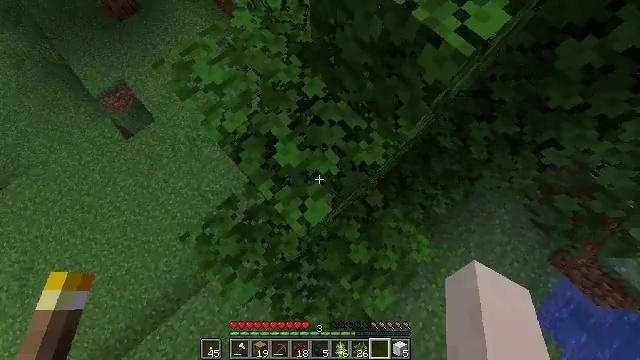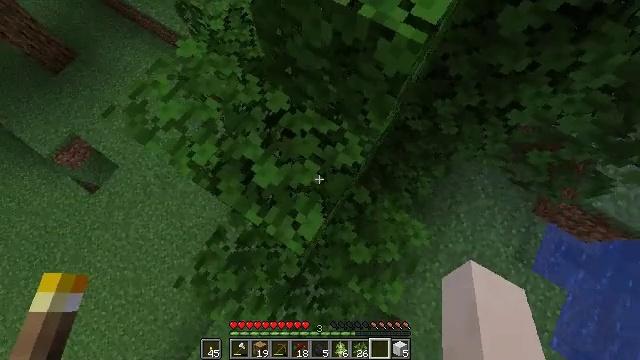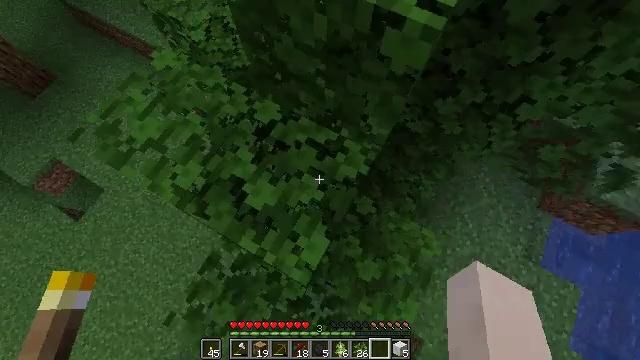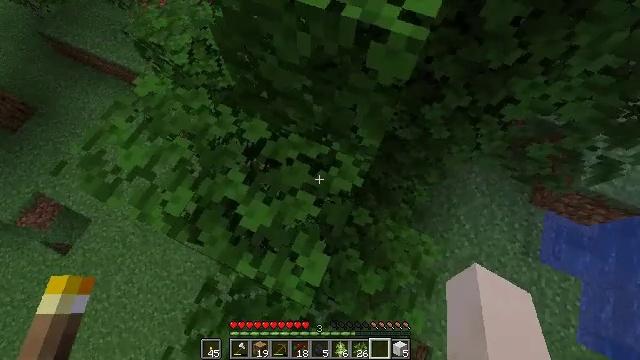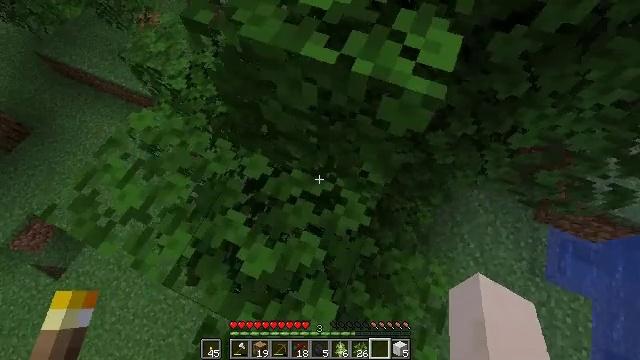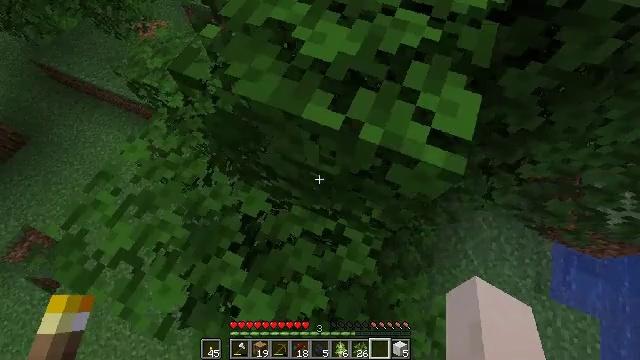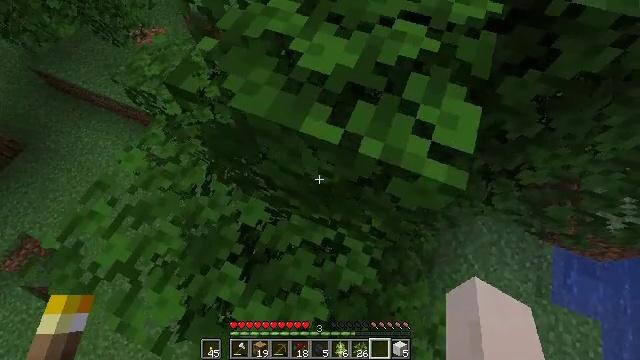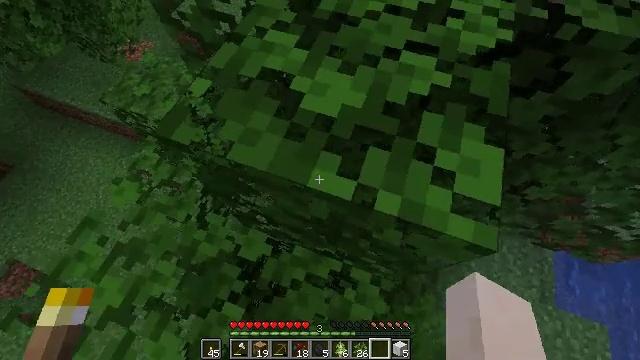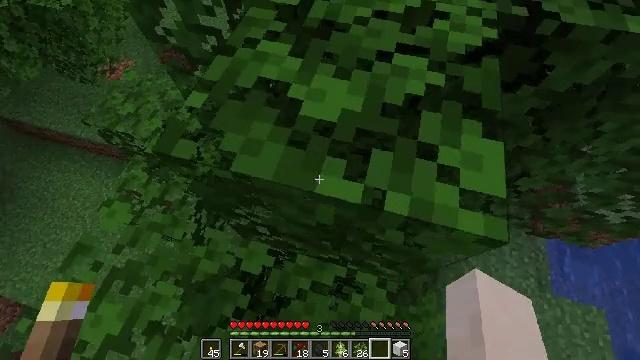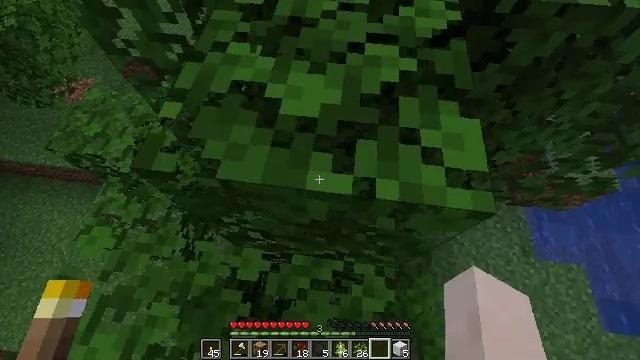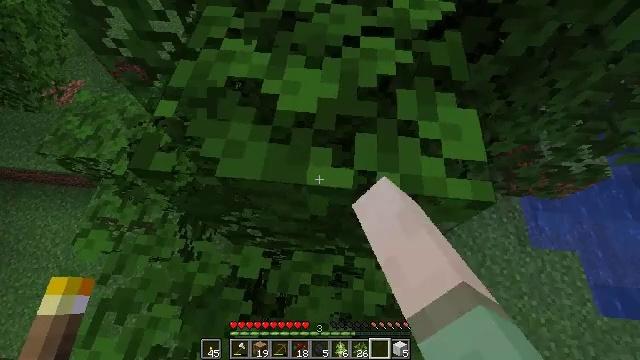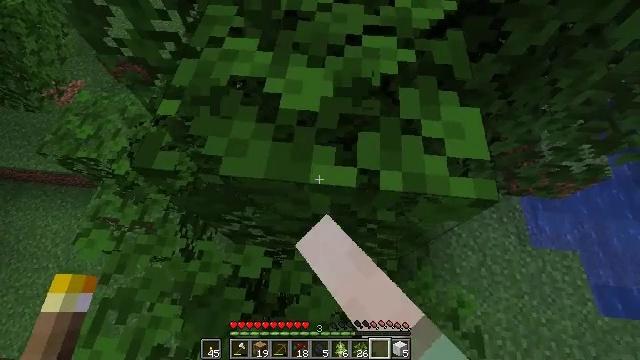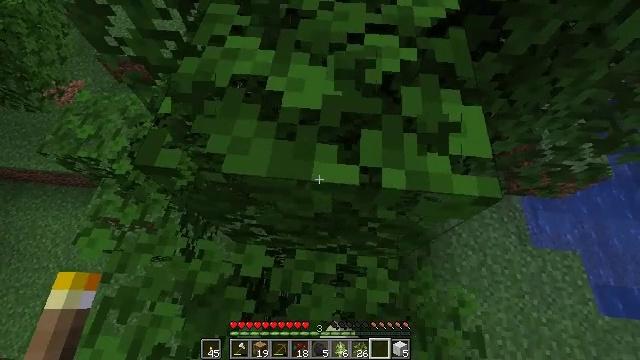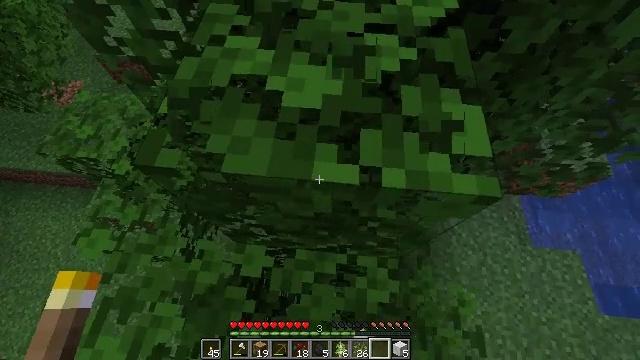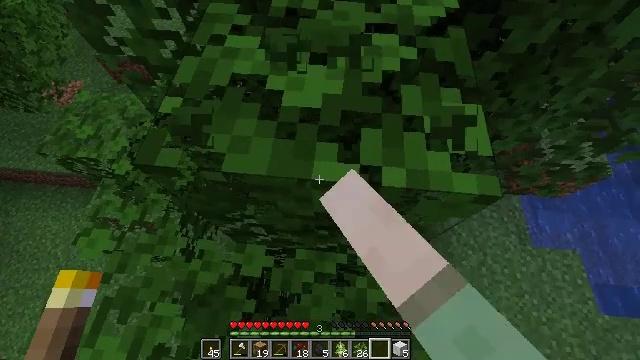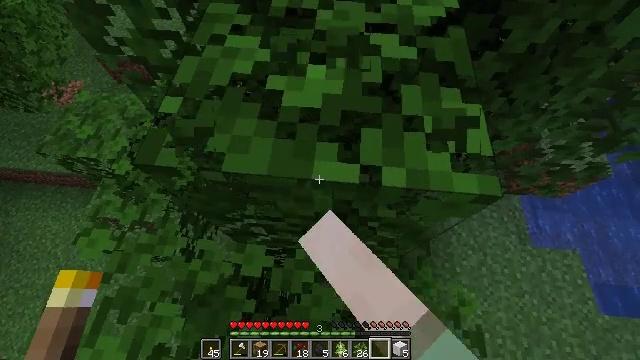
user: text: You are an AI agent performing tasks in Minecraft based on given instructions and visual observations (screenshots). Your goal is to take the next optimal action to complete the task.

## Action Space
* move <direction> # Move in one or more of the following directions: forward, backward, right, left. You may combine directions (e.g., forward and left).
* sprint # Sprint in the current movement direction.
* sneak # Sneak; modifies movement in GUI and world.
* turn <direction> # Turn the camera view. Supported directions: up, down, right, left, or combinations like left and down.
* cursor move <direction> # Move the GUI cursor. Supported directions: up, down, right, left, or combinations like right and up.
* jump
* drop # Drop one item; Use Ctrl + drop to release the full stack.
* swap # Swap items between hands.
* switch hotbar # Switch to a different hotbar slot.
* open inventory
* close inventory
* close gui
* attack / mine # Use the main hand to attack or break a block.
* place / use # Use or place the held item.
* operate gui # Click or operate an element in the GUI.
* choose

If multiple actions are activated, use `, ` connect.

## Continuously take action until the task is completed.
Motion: motion action
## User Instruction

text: Collect some oak leaves.
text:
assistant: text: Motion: move forward, turn right
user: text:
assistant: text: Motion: move forward, turn right and up
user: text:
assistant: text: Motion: move forward, turn right and up
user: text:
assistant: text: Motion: move forward, turn right and up
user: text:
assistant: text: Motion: move forward
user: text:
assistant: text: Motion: move forward
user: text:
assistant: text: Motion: turn right
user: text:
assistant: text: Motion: turn right and up
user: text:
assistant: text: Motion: turn right, attack / mine
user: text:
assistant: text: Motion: turn right, attack / mine
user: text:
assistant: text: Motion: attack / mine
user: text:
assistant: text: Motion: attack / mine
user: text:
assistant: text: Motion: attack / mine
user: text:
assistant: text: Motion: attack / mine
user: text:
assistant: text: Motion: attack / mine
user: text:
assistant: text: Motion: attack / mine
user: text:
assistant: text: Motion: attack / mine
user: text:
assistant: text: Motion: attack / mine
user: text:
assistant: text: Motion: turn right and down, attack / mine
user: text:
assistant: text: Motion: turn right and down, attack / mine
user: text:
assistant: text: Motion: turn down, attack / mine
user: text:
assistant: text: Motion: turn right and down, attack / mine
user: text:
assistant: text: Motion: turn down, attack / mine
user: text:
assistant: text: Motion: move forward, turn down, attack / mine
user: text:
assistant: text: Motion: move forward, turn down, attack / mine
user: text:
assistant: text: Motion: move forward, turn down, attack / mine
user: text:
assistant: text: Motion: turn down, attack / mine
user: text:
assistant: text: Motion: attack / mine
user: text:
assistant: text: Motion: attack / mine
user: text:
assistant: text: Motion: attack / mine